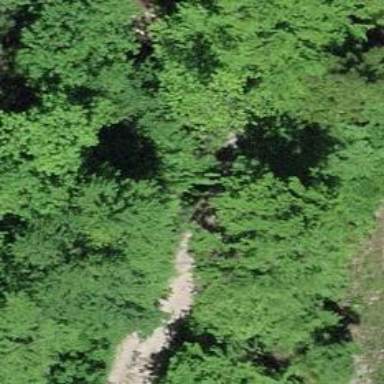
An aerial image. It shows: Culvert tunnel.